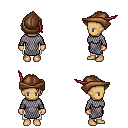
a pixel art fantasy rpg character, female body template, human, tanned skin, chain mail, white pants, white blonde long mohawk hairstyle, leather cap, four views (front, back, left, right), 2x2 character sprite sheet, small pixel art, hard edges, no anti-aliasing